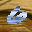
Label: 6